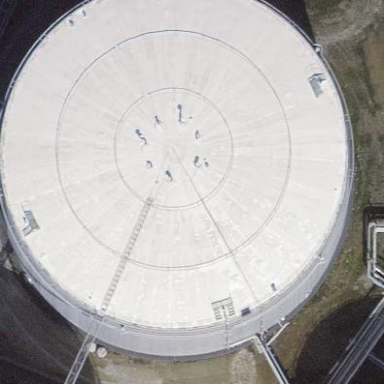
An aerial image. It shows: Storage tank building.